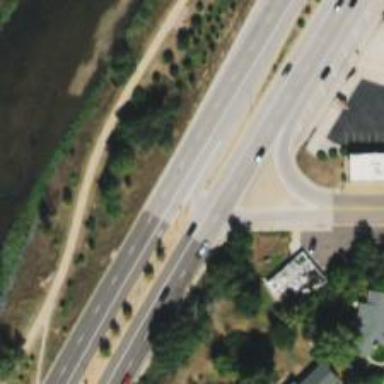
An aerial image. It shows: Trunk link highway.